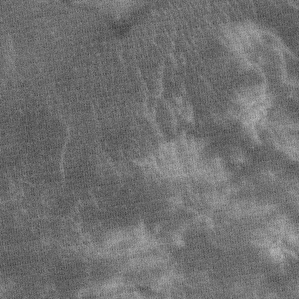
Label: frost